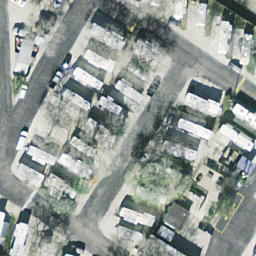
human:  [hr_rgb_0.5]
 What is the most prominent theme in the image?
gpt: mobile home park